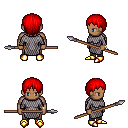
a pixel art fantasy rpg character, male body template, human, dark skin, chain mail, teal pants, red plain hairstyle, bracelets, gold boots, spear, four views (front, back, left, right), 2x2 character sprite sheet, small pixel art, hard edges, no anti-aliasing